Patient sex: M
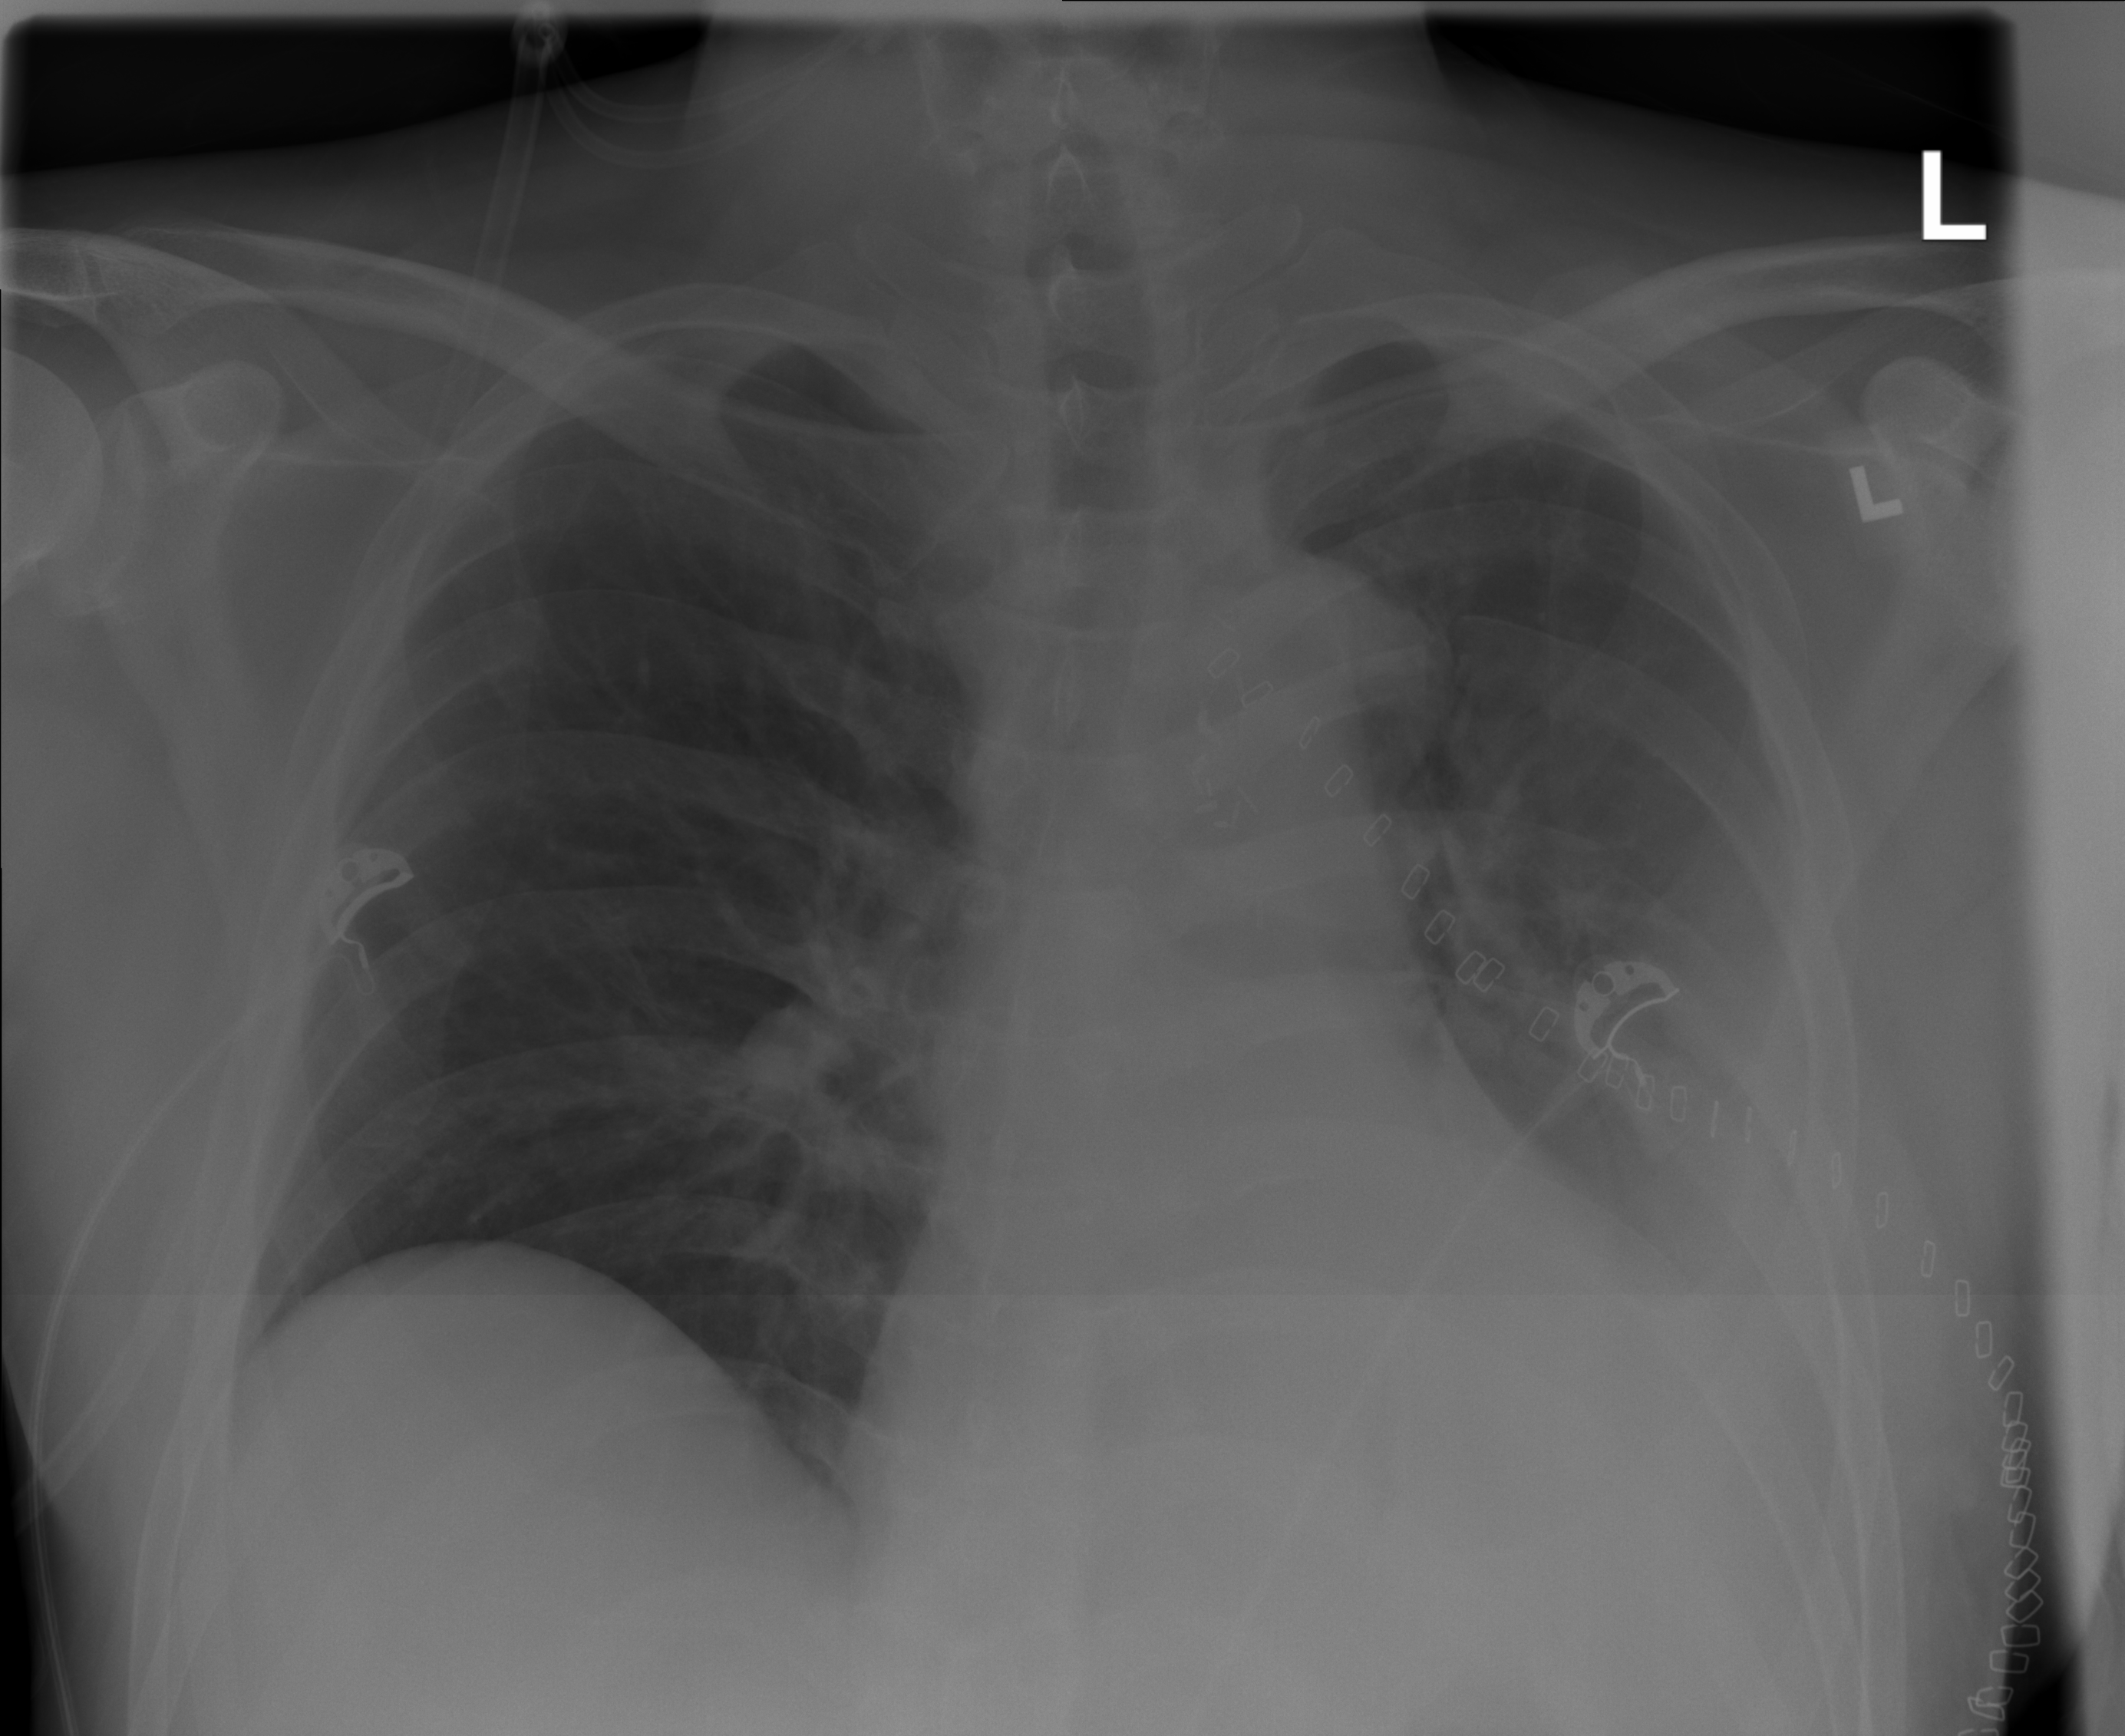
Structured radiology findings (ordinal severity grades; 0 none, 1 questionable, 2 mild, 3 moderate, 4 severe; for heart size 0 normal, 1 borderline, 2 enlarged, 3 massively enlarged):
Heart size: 2
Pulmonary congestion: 0
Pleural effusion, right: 0
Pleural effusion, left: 3
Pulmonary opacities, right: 0
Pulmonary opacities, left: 0
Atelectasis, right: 0
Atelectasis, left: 3